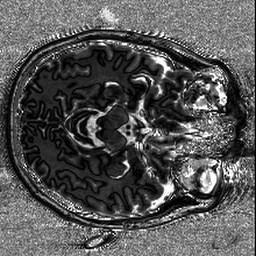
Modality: MP2RAGE
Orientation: axial
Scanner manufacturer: siemens
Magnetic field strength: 6.98 T
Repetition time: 4.73 s
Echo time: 0.00191 s